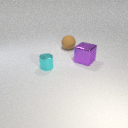
large purple metal cube behind small cyan metal cylinder